Question: I'm trying to create a simple web-page using polymer/bower/webcomponents, that I downloaded from <URL>. This is my html:
'''
<head>
<script src="../bower-components/webcomponentsjs/webcomponents.js"></script>
<!-- <link rel="stylesheet" type="text/script" href="script.js"> -->
<link rel="import"
href="../bower-components/core-component-page/core-component-page.html">
<link rel="stylesheet" type="text/css" href="main.css">
</head>
<body>
<core-scaffold>
<core-header-panel>
<core-toolbar id="navheader">
<span>Menu</span>
</core-toolbar>
<core-menu>
<core-item label="One"></core-item>
<core-item label="Two"></core-item>
</core-menu>
</core-header-panel>
<span tool>Title</span>
<div class="content">
If drawer is hidden, press button to display drawer.
</div>
</core-scaffold>
</body>
'''
'main.css' looks like:
'''
body {
font-family: sans-serif;
}
#navheader {
background-color: #56BA89;
}
.content {
padding: 20px;
}
'''
I'm hosting this with the python simple server.
I'm confident the imports are 'working' (insomuch as the server is returning '200' for all imports), so I don't think it's that. But the webpage looks like this:

This toolkit looks so simple, I just pinched code from <URL>, and I can't see why it's not working. I'm on Chrome Version 39.0.2171.65.
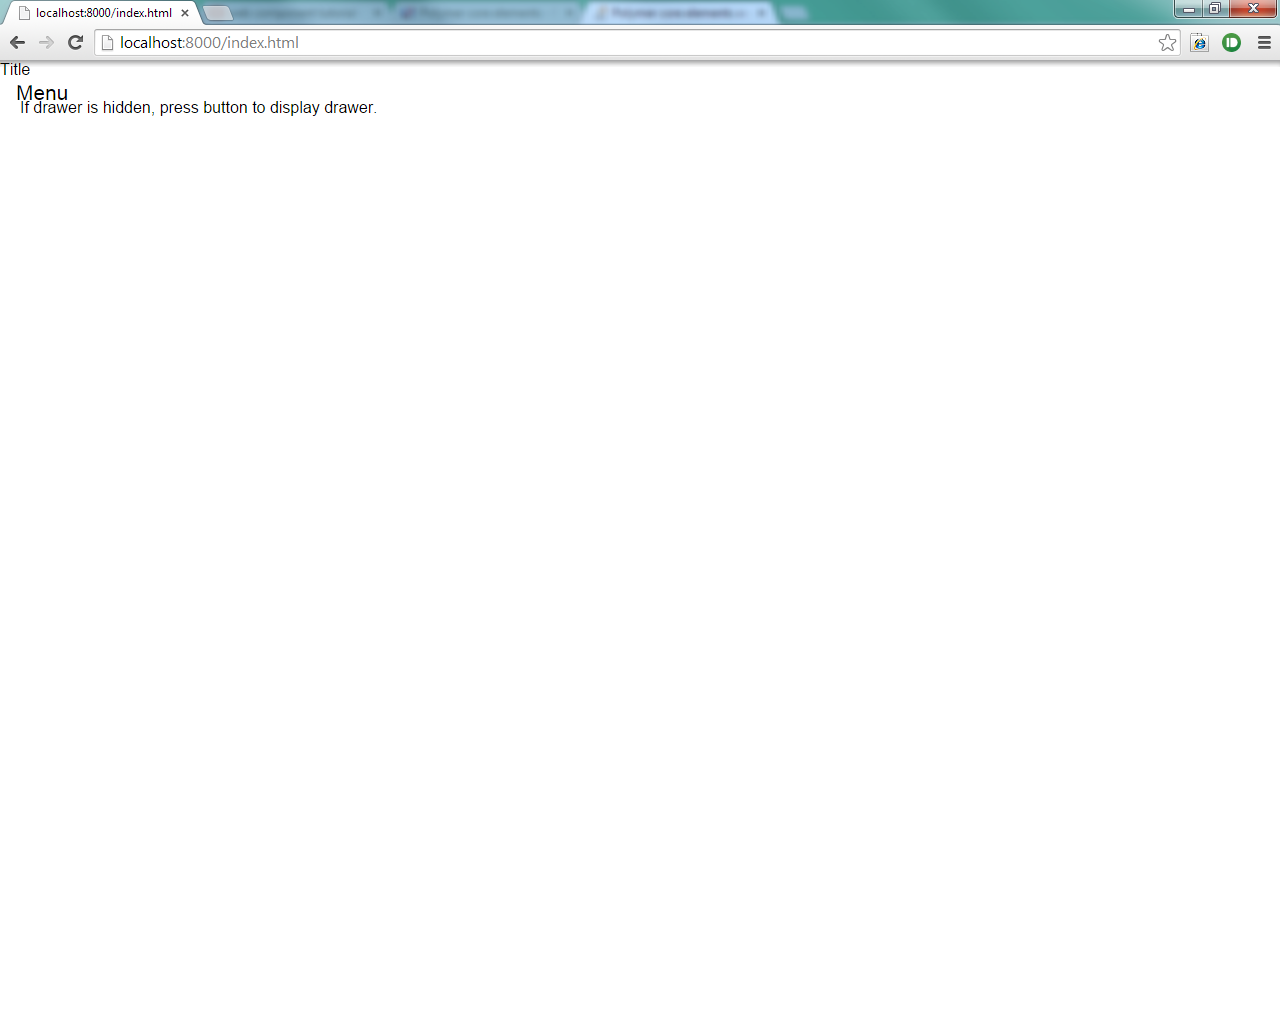
Answer: You need to import each element before you can use it.
'''
<link rel="import" href="core-scaffold.html">
'''
look at the source of <URL>